Question: Has anybody met such a strange graphite behavior when it skips and cuts off some metrics and metric names?
For example, when I import a file which is about ~20Mb with the command
'''
cat ./metrics.log | nc graphite-host 2003
'''
that contains the data like this
'''
...
pkd.zont_10_4_8_107.histogram.ibgm_fx_import.failure.lifetime.min 0.<PHONE>9
pkd.zont_10_4_8_107.histogram.ibgm_fx_import.failure.lifetime.max 0.<PHONE>9
pkd.zont_10_4_8_107.histogram.ibgm_fx_import.failure.lifetime.arithmetic_mean 0.<PHONE>9
pkd.zont_10_4_8_107.histogram.ibgm_fx_import.failure.lifetime.geometric_mean 0.<PHONE>9
pkd.zont_10_4_8_107.histogram.ibgm_fx_import.failure.lifetime.harmonic_mean 0.<PHONE>9
pkd.zont_10_4_8_107.histogram.ibgm_fx_import.failure.lifetime.median 0.<PHONE>9
...
'''
some metric names become invalid and even not all the metrics from the file are imported.

As you can see the metric 'zont_10_4_8_107' is displayed as 'nt_10_4_8_107'
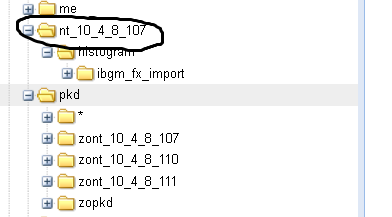
Answer: Thanks everybody. The problem is solved. The file with metrics was corrupted.